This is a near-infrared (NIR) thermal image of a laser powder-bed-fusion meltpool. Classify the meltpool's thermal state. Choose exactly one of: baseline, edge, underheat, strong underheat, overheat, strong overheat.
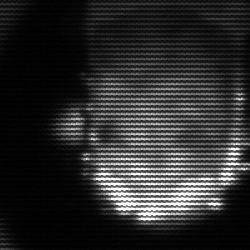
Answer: baseline